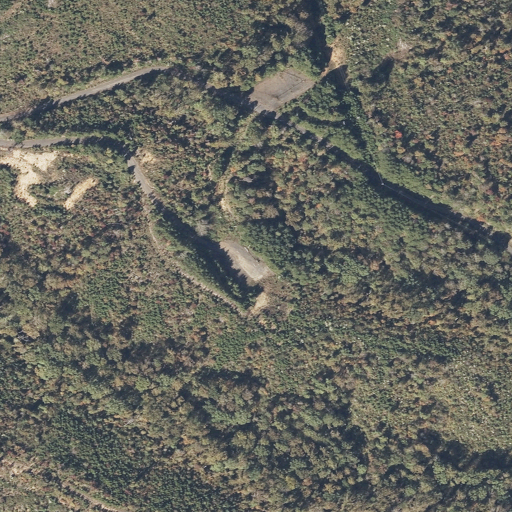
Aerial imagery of bar in Alabama named Daniels Creek Shoal (historical) containing deciduous forest, shrub, evergreen forest, mixed forest, and grassland